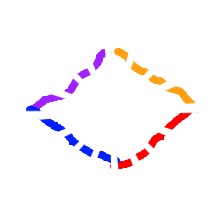
Shape: rhombus